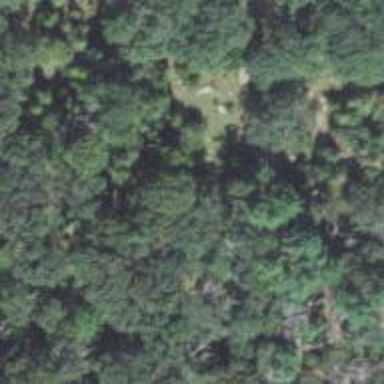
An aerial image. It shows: Needle-leaved woodland.